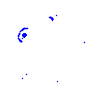
Particle: proton